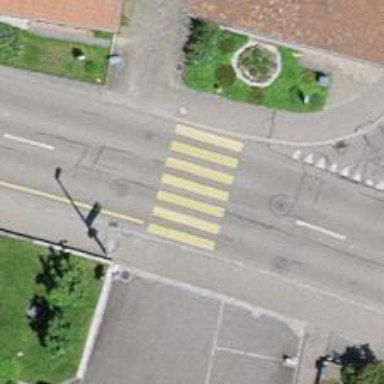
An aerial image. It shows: Uncontrolled zebra crossing on the road.